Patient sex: M
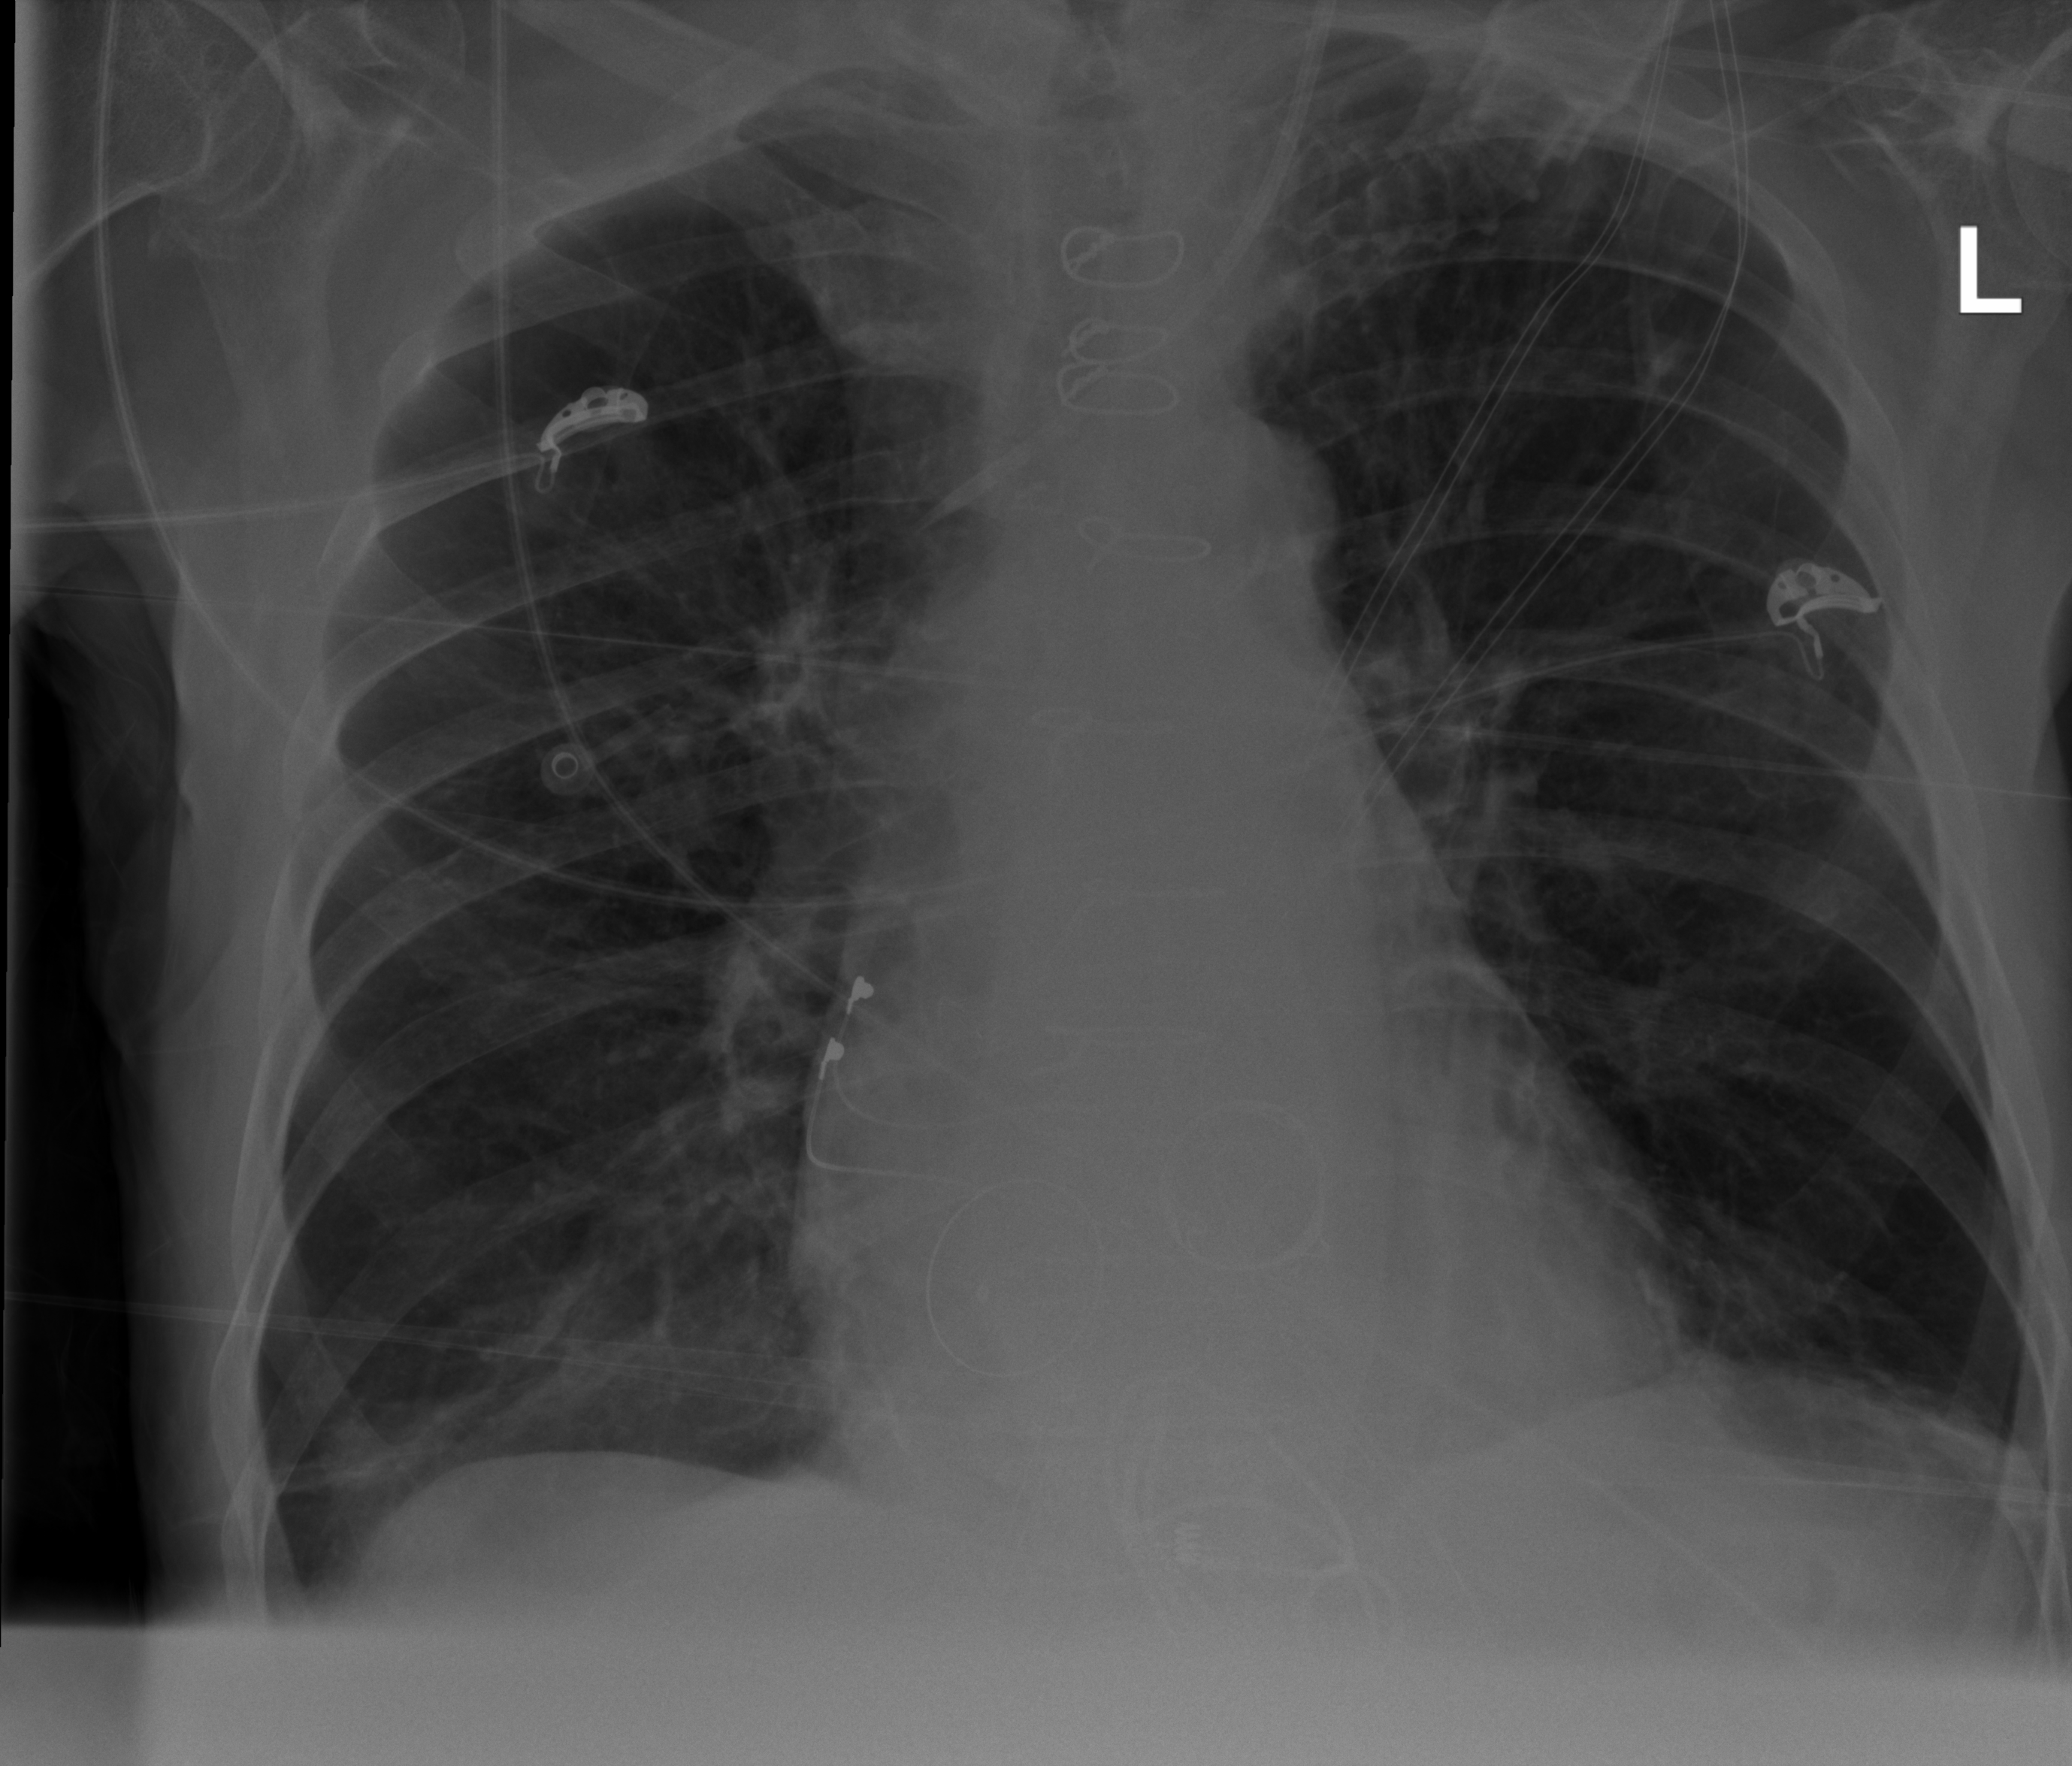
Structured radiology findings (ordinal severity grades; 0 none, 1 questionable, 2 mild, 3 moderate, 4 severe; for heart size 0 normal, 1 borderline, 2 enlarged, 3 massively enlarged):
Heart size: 0
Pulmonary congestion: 0
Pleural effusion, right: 0
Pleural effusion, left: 2
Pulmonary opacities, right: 0
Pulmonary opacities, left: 1
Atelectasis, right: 0
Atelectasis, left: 2